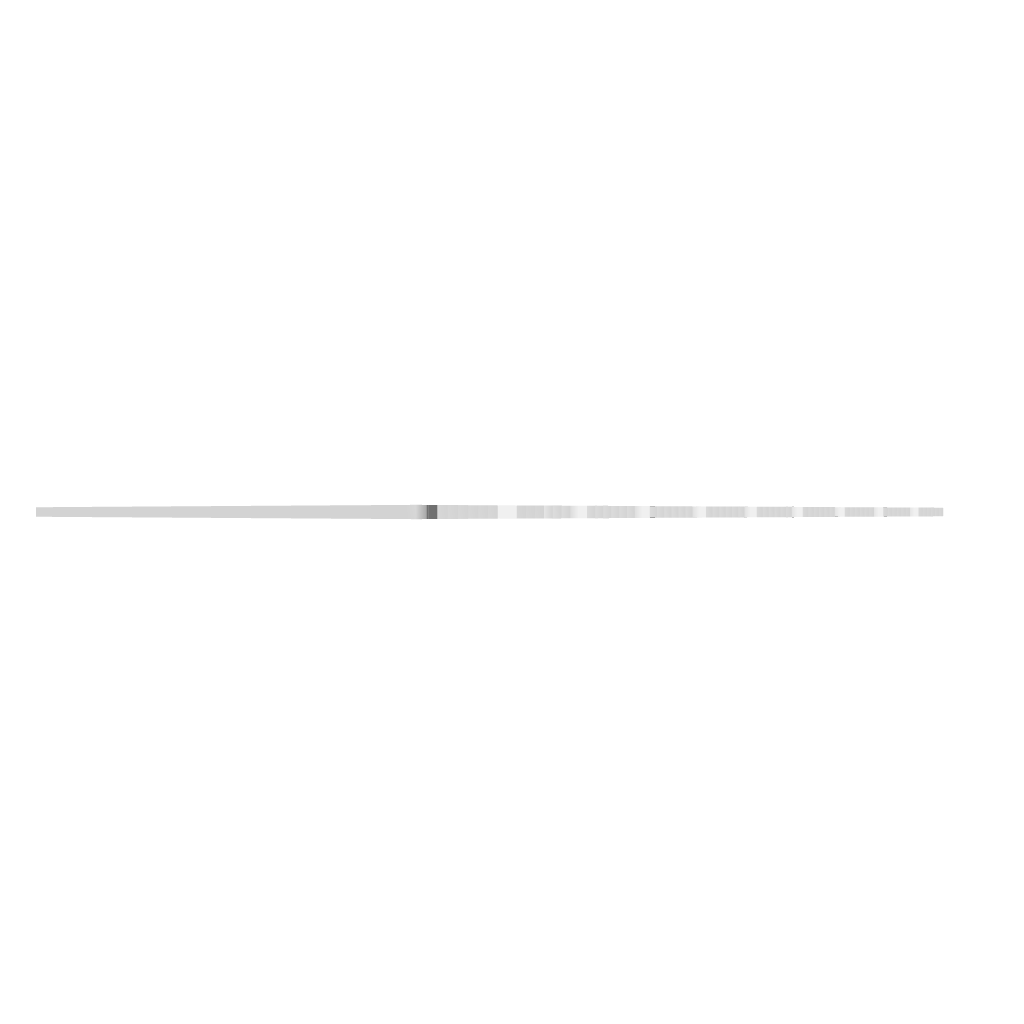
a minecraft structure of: nothing usefull trash